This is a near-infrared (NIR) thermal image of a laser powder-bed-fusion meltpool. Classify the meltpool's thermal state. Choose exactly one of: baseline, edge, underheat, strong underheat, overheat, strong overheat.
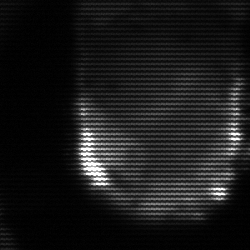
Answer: baseline